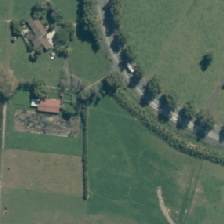
Land cover: shortrotation_cropland